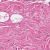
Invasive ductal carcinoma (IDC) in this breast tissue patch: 0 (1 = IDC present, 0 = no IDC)